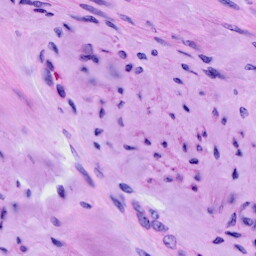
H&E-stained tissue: Cervix